Question: I want to use the new tech of apple, the Size Classes, but i don't understand why when i select the iphone size, my view have a width of 400p while my iphone have a width of 320p.
Anybody have an idea ?
Thank

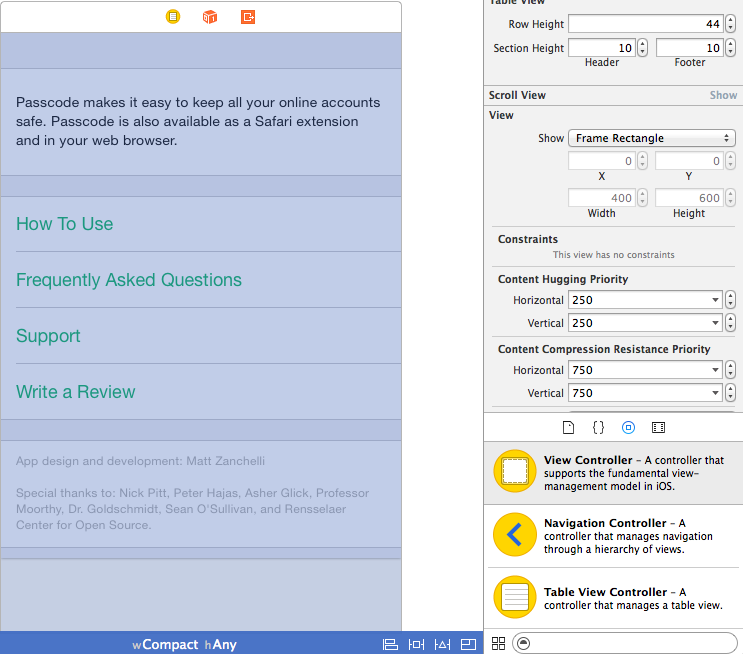
Answer: You should watch the WWDC video on developing adaptive apps. Basically, an iphone in portrait has Regular height and compact width size class. This has nothing to do with the real pixel dimension, since Apple might introduce a new phone that's 350pt wide, but still has the same size classes, so your code would work.
Watch the WWDC session video, and use size-classes together with auto-layout to make your apps.